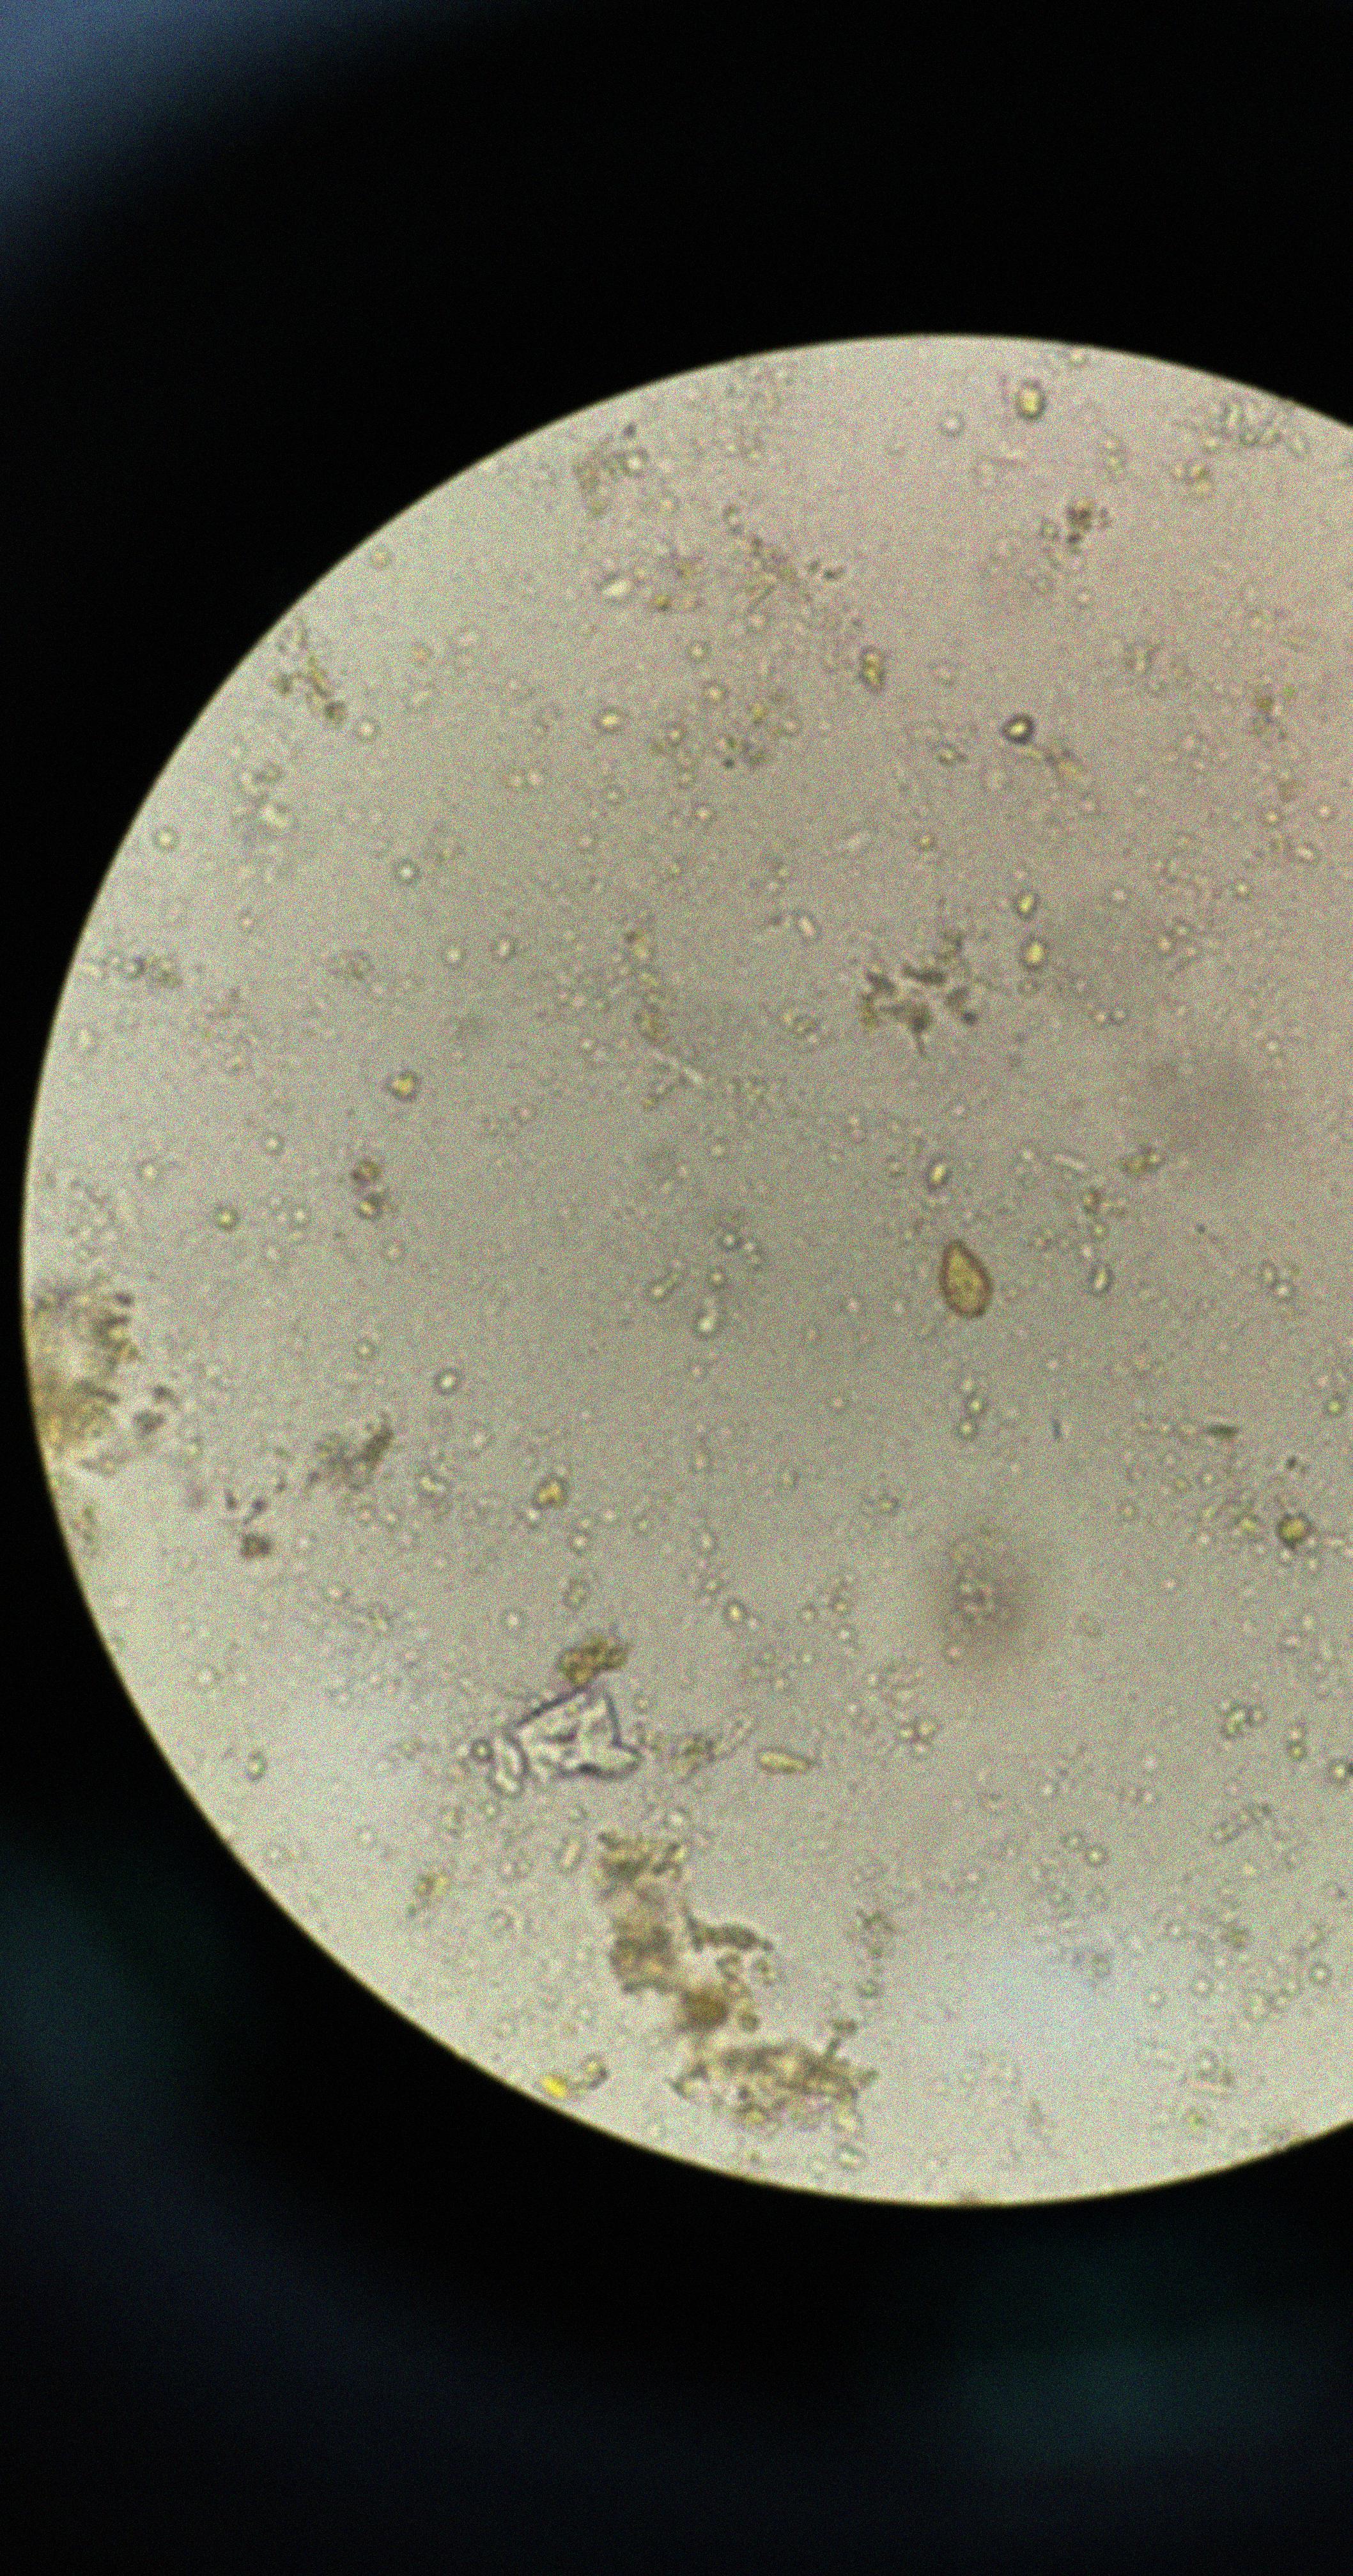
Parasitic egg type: Opisthorchis viverrine